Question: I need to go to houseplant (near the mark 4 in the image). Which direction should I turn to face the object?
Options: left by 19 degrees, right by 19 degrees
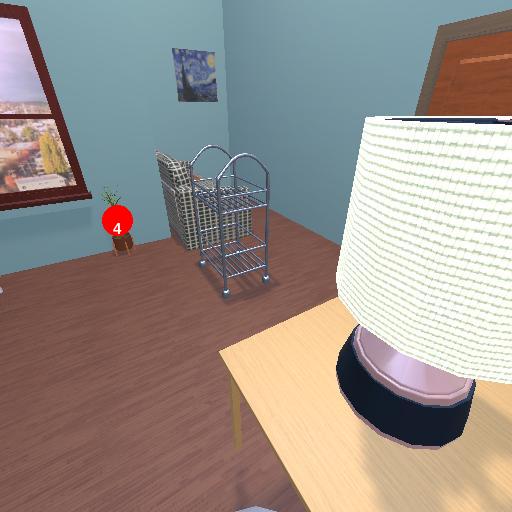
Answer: left by 19 degrees